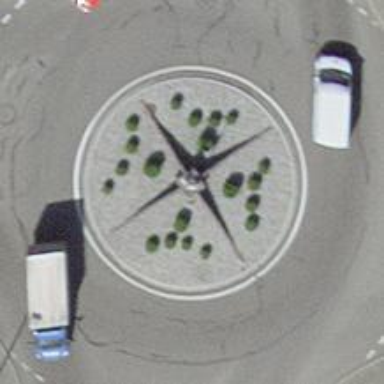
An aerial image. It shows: Secondary road around roundabout.